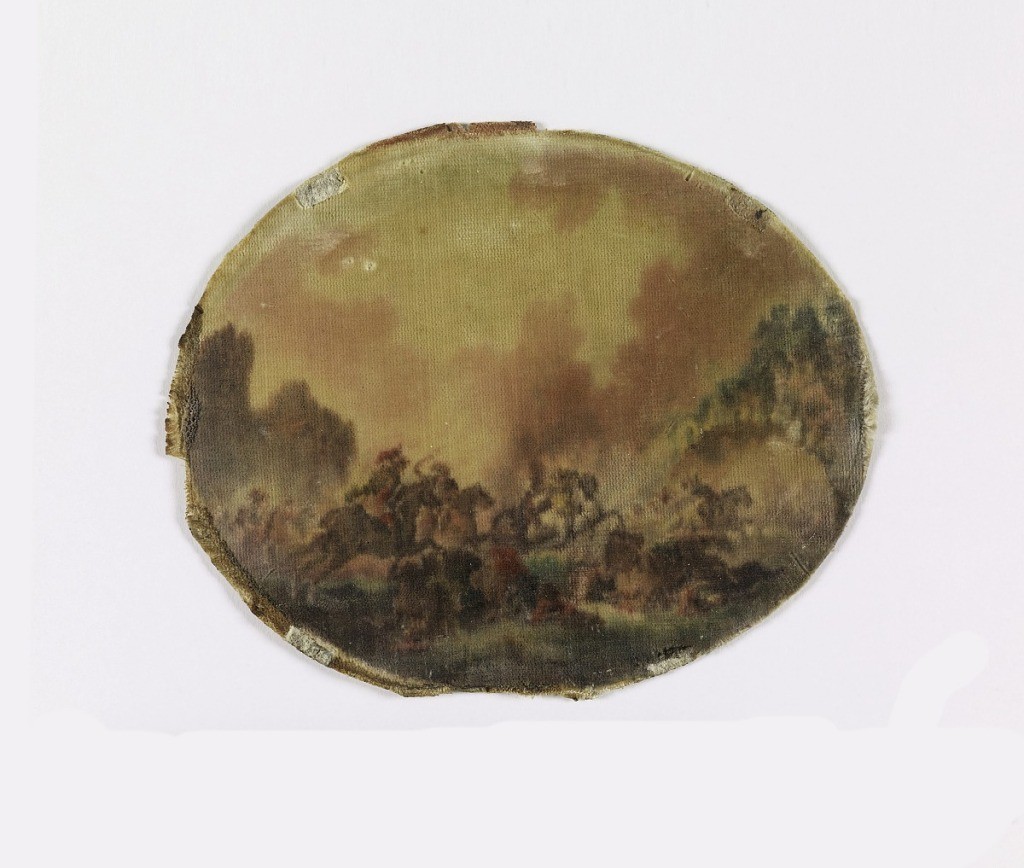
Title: Episode de Bataille
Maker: Gaspard Grégoire, French, 1751–1846
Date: late 18th–early 19th century
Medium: silk Technique: warp-printed cut velvet
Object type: Panel
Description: Small oval panel with a small-scale realistically drawn scene of armed combat between two groups of horsemen.